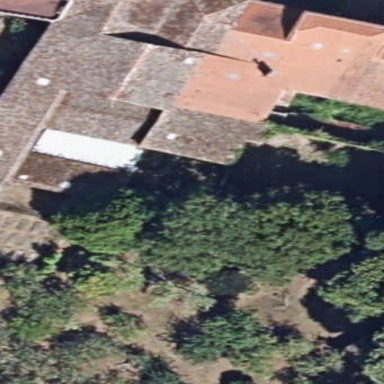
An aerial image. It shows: Presbytery building.